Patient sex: M
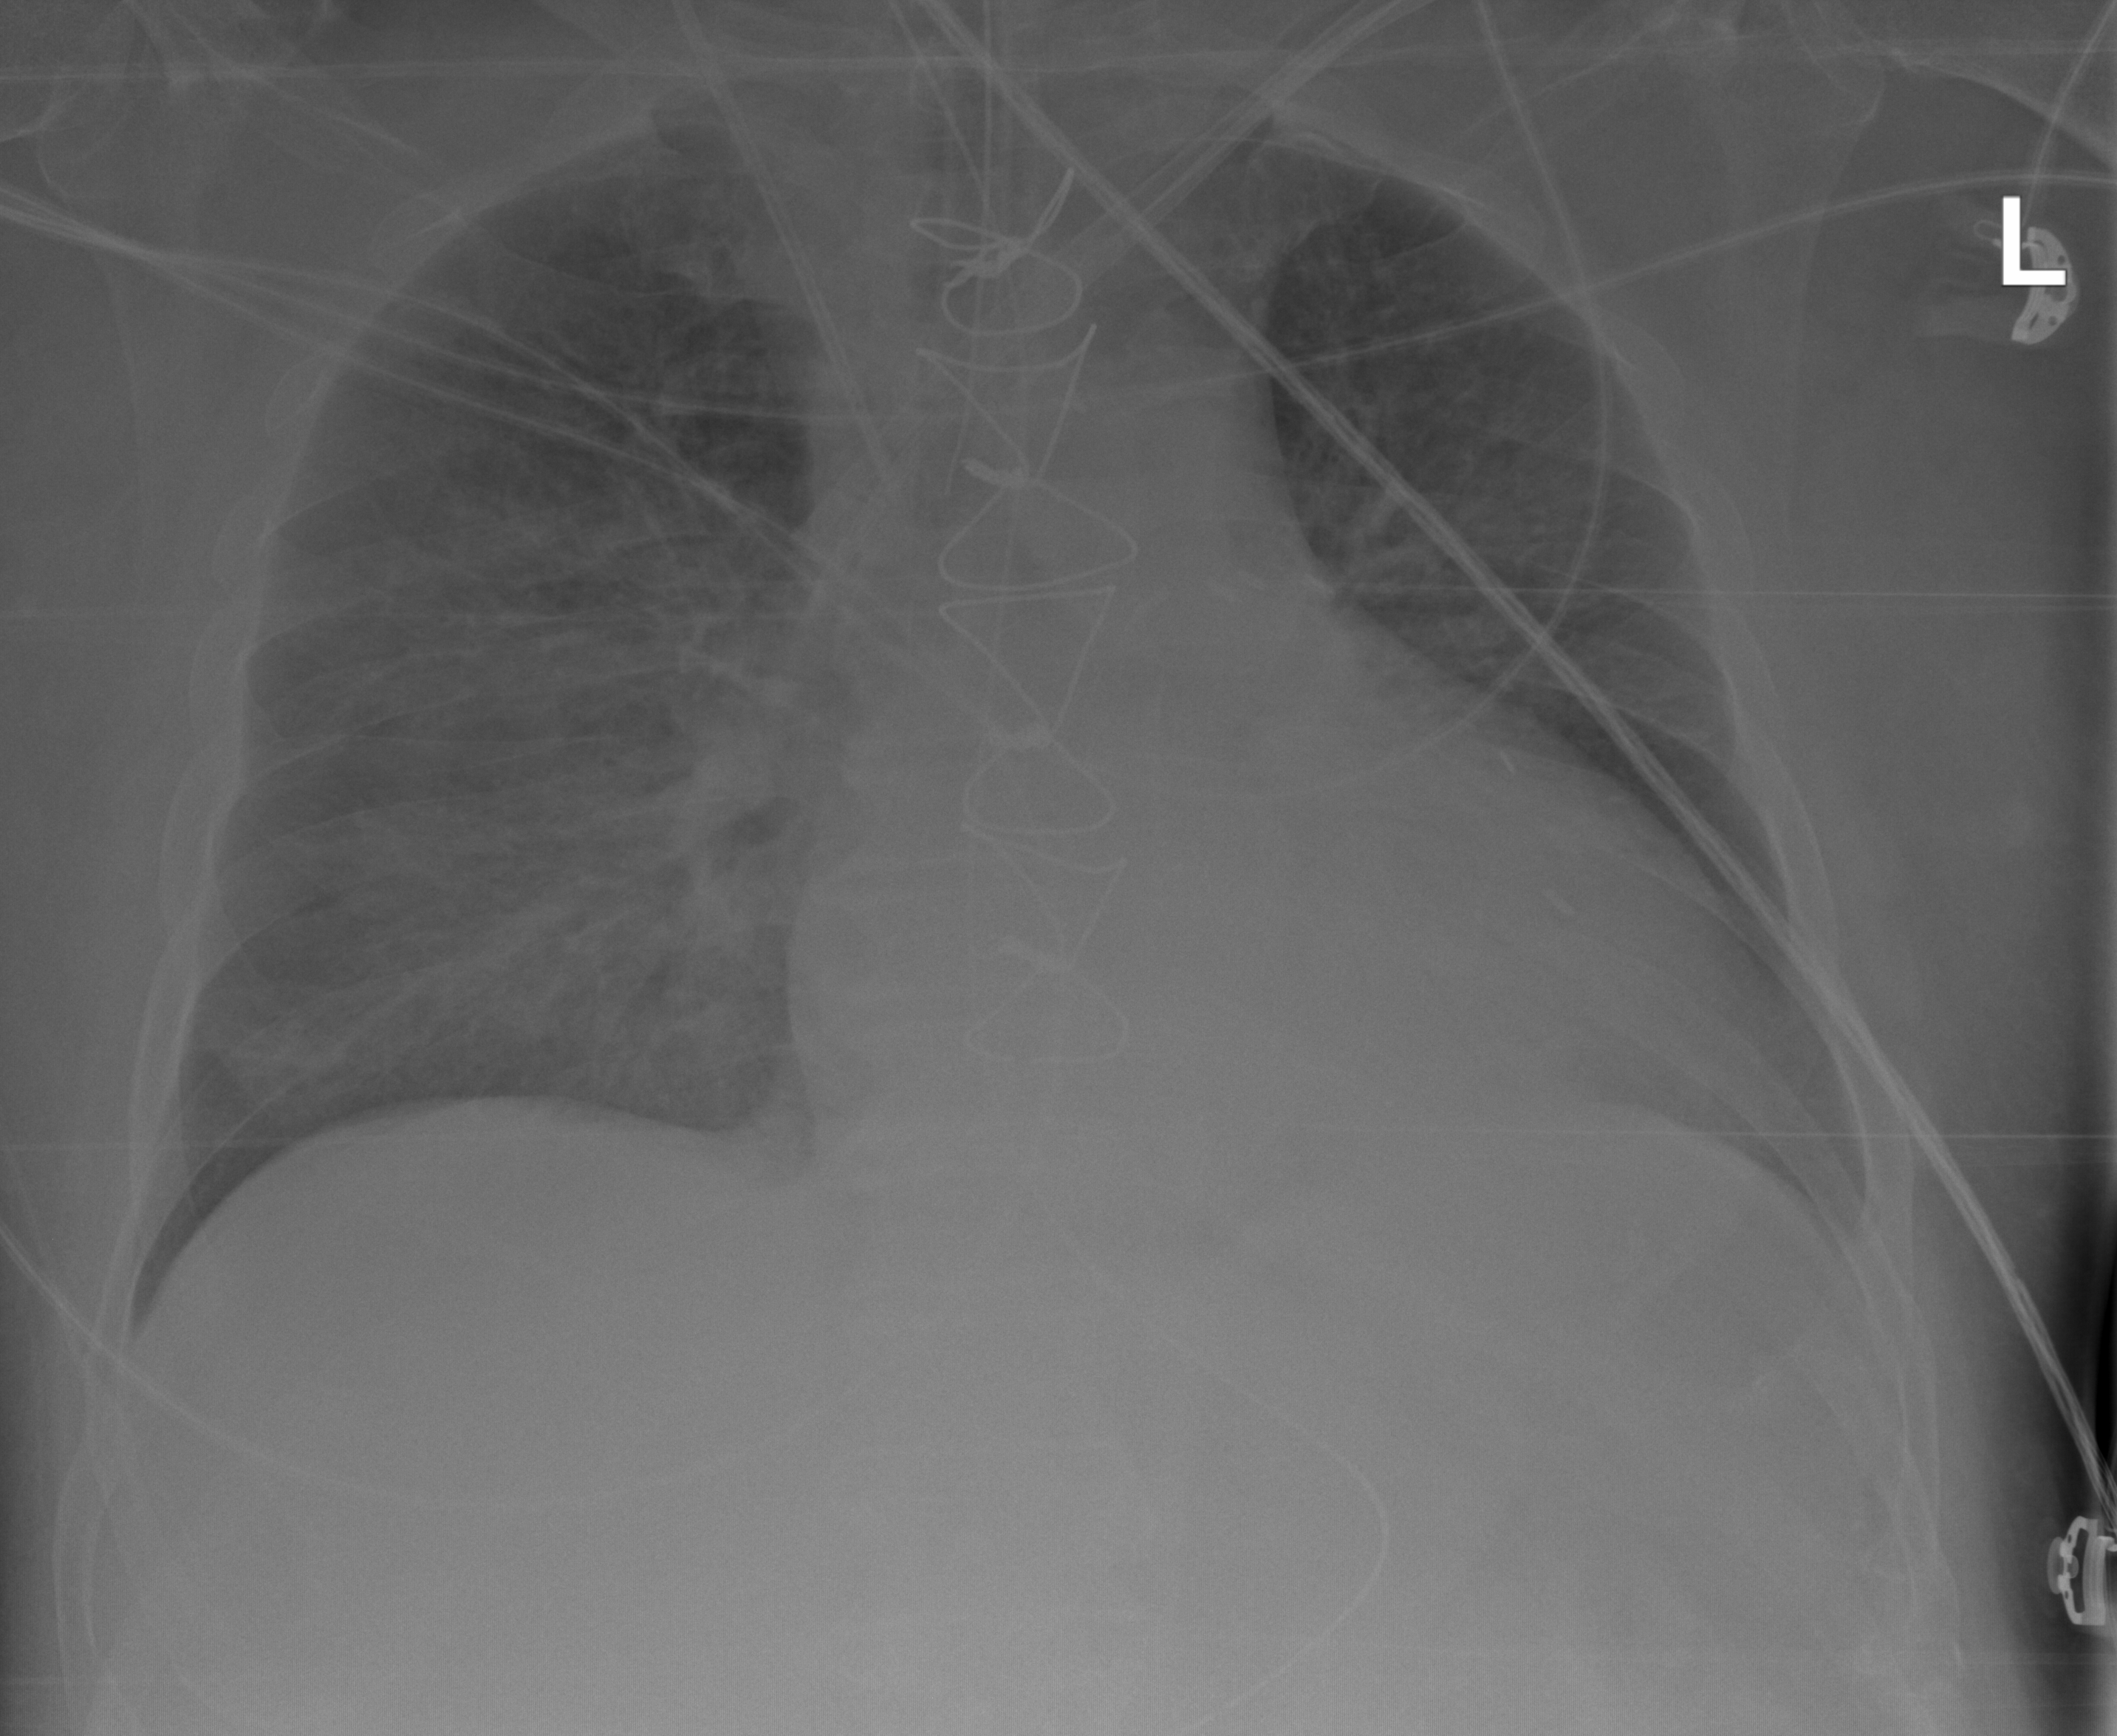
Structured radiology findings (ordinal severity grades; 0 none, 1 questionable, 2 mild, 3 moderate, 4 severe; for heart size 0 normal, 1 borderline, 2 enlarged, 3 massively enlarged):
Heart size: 3
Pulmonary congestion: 2
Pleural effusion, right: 0
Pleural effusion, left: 0
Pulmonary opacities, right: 0
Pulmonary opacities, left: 0
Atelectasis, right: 2
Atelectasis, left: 0